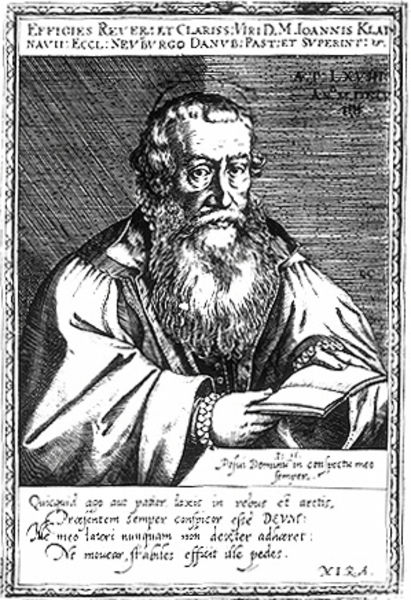
Titel: Bildnis des Johann Klainau
Künstler: Dominicus Custos
Institution: (Seriendruck)
Schlagwörter: mann, finger, mund, nase, profil, schwarz, stirn, weiss, zeichnung, blick, alt, bart, kappe, augen, bibel, bärtig, falten, johannes, kragen, rahmen, vollbart, bildnis, hände, portrait, porträt, signatur, kirche, gewand, haare, mantel, spitzen, locken, renaissance, holzschnitt, schrift, rahmung, alter mann, grafik, graphik, ausdruck, tafel, inschrift, faltenwurf, name, greis, philosoph, unterschrift, buch, druck, druckgraphik, schwarz-weiss, schraffur, radierung, stich, titel, text, beschriftung, überschrift, worte, manschetten, krause, buchdruck, serie, talar, heiligenschein, seiten, halbprofil, halbporträt, gelehrter, lesend, zeilen, gerahmt, kupferstich, petrus, latein, lateinisch, frühe neuzeit, apostel, rauschebart, kleriker, schaube, johannis, vira, vise, wörtet, glcik, mira, xira, klain